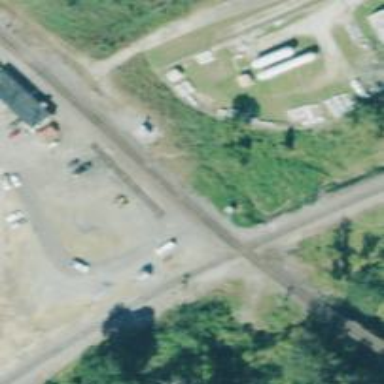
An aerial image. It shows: Railway crossing.